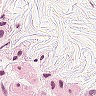
Metastatic tissue present: no